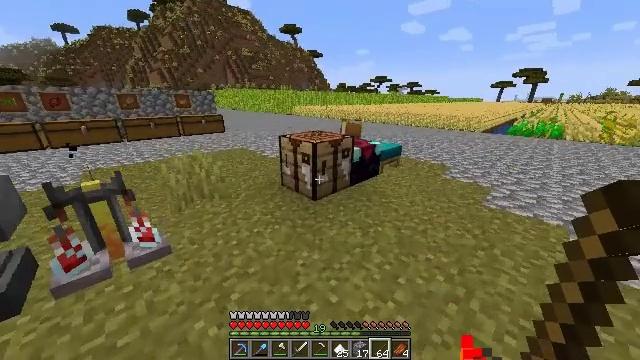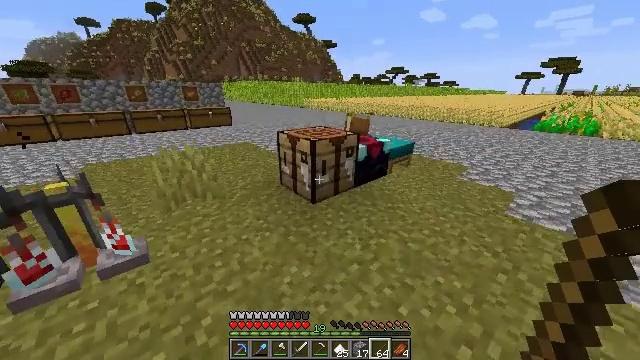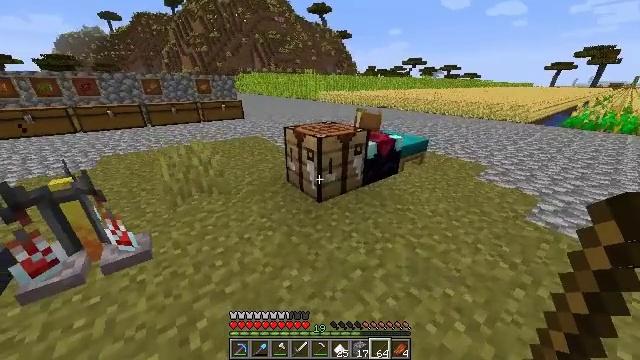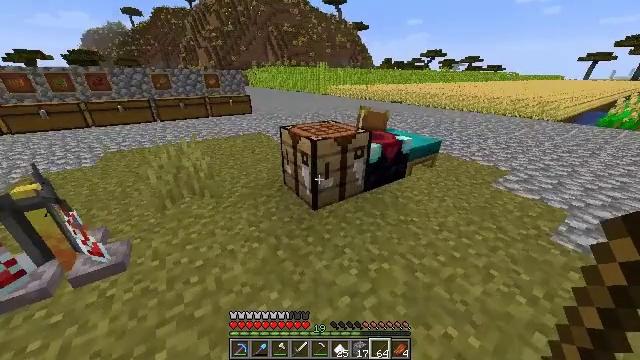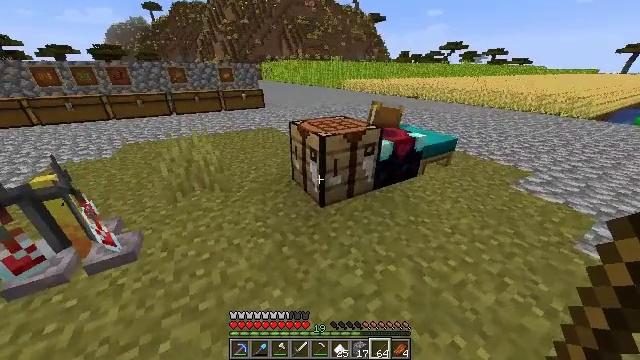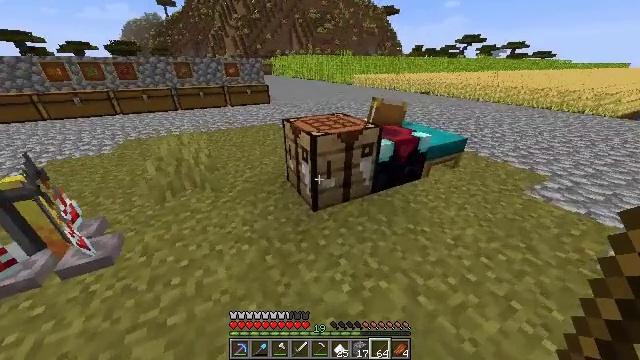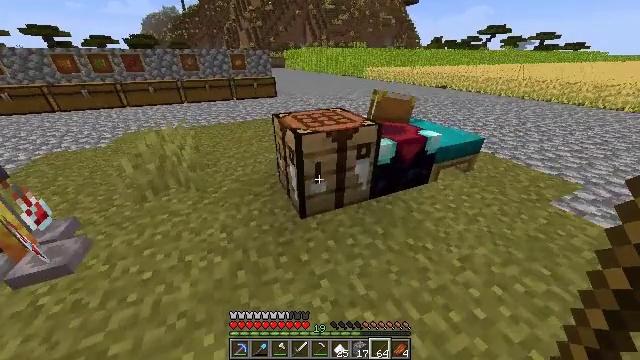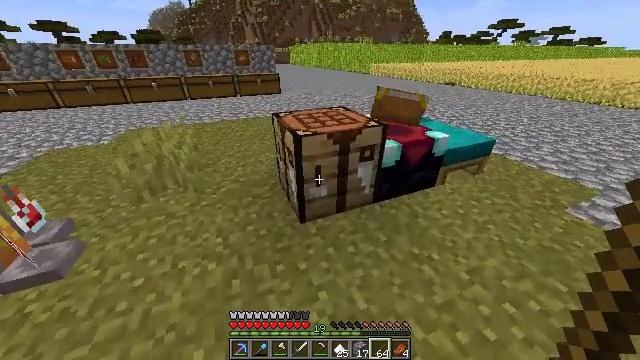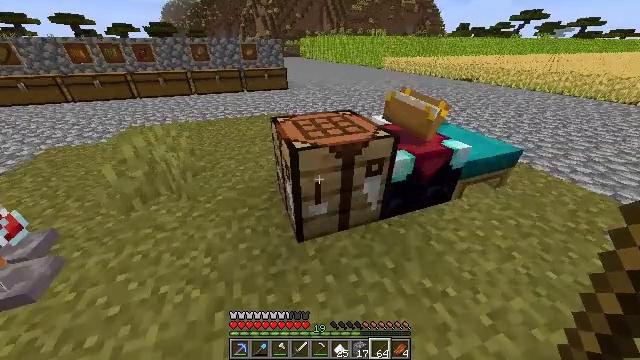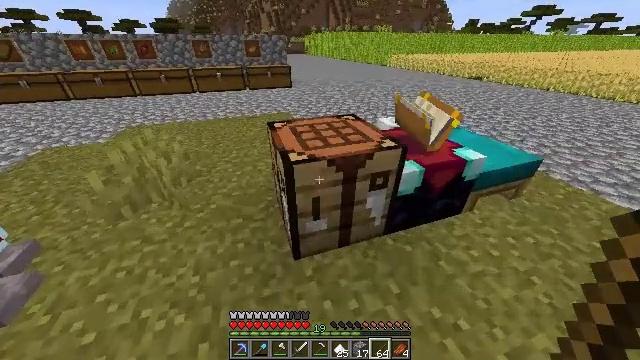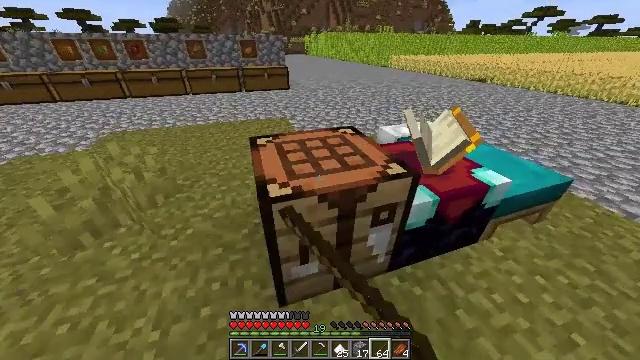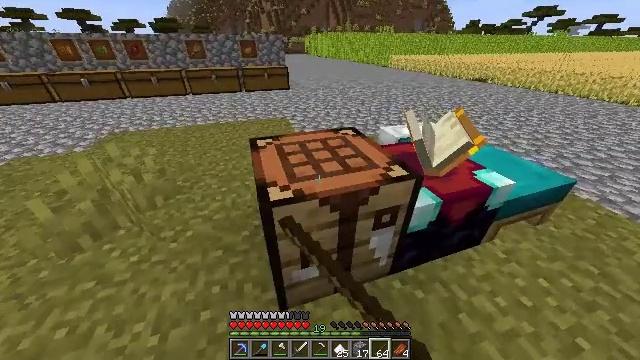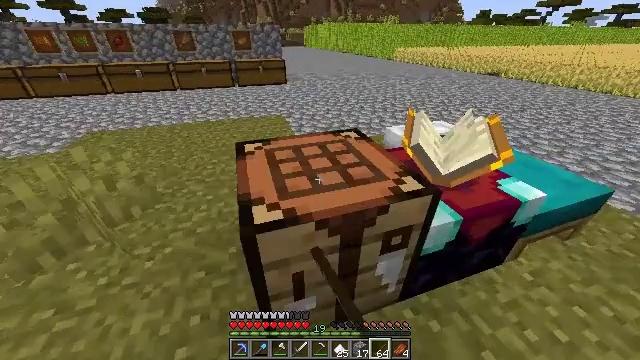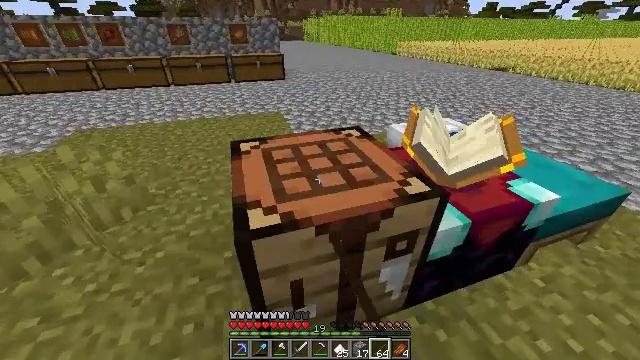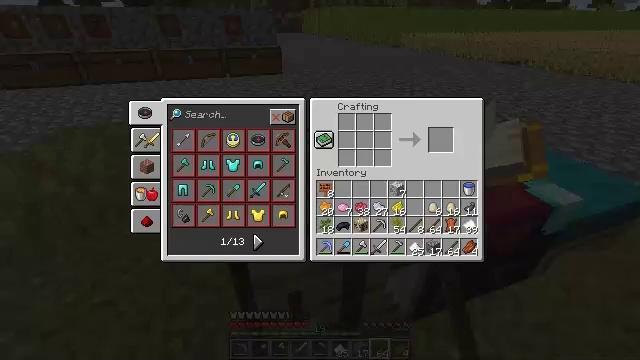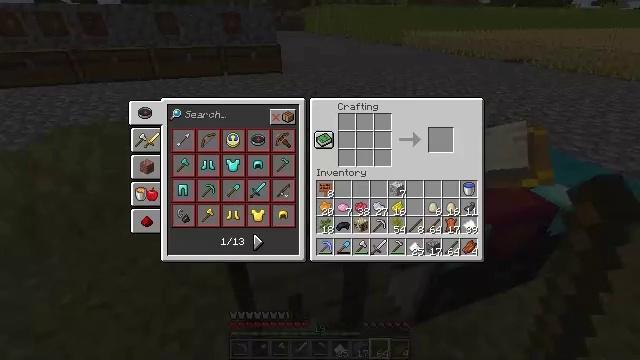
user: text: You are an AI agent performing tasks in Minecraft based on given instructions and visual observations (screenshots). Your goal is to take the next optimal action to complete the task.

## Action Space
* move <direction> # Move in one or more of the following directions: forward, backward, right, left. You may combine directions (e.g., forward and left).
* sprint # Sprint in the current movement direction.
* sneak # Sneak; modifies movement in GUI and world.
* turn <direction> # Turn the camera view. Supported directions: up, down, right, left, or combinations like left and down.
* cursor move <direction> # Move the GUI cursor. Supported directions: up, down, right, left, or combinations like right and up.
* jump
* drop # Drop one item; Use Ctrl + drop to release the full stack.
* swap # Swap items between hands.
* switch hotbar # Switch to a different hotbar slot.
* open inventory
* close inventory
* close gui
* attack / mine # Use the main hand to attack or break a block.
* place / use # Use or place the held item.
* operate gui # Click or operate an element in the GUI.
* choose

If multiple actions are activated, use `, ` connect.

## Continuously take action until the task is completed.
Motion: motion action
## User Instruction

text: Make an item frame in the crafting table.
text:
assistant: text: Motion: move forward and move right, sprint, turn left and down
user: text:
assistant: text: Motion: move forward and move right, sprint, turn left and down
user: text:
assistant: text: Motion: move forward and move right, turn left and down
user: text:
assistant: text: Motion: move forward and move right, turn left and down
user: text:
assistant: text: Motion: move forward and move right, turn left and down
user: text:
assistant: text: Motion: move forward, turn left and down
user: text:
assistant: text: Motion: move forward, turn left
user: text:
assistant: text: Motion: move forward, turn left and down
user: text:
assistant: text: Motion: move forward, turn left, use / place
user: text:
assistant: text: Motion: move forward, use / place
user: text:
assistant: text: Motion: use / place
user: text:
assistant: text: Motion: no_op
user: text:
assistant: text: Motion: no_op
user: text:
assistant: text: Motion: no_op
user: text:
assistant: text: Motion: cursor move right and up
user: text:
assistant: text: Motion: no_op
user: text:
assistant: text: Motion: no_op
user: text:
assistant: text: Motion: no_op
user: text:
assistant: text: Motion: no_op
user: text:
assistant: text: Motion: no_op
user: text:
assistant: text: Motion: cursor move right
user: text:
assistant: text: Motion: cursor move right
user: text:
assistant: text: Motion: cursor move right
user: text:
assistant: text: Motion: cursor move right
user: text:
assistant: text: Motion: cursor move right and down
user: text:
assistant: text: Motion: cursor move right and down
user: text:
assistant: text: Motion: cursor move right
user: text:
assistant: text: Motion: no_op
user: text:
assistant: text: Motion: no_op
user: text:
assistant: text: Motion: no_op